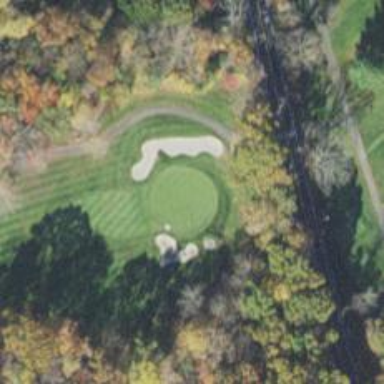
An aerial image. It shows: Golf hole.